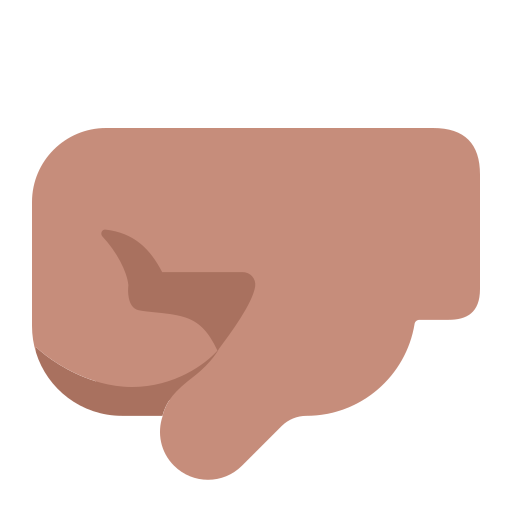
left facing fist flat